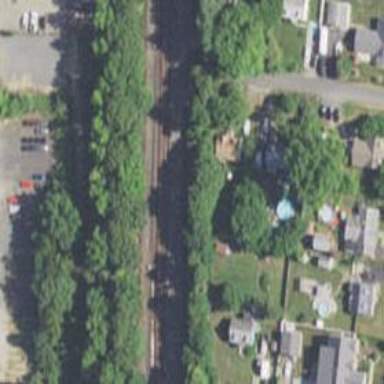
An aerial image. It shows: Site related to railway infrastructure.